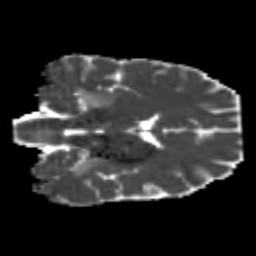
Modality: MD
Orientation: coronal
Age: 25
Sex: male
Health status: healthy
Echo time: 0.074 s